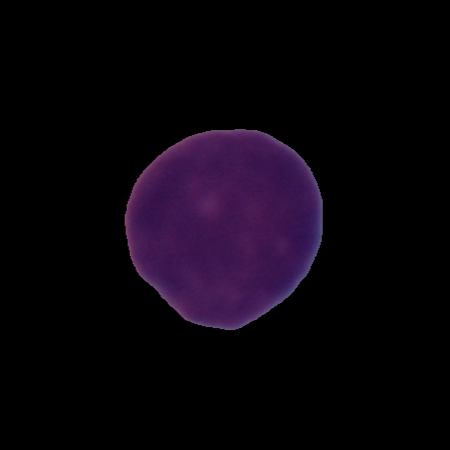
Label: cancer